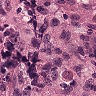
Metastatic tissue present: yes